Aerial crown-view tile of a tropical tree (Barro Colorado Island, Panama), acquired 20250616:
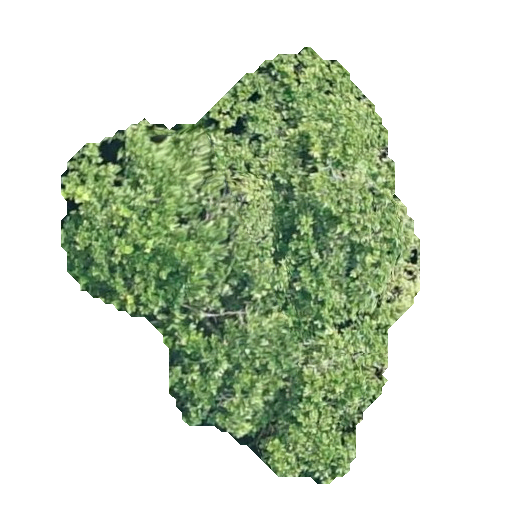
Species: Anacardium excelsum
GBIF accepted scientific name: Anacardium excelsum
Crown area: 144.373 m²